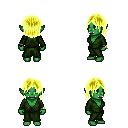
a pixel art fantasy rpg character, female body template, orc, green skin, green robe, teal pants, gold long bangs hairstyle, bracelets, four views (front, back, left, right), 2x2 character sprite sheet, small pixel art, hard edges, no anti-aliasing